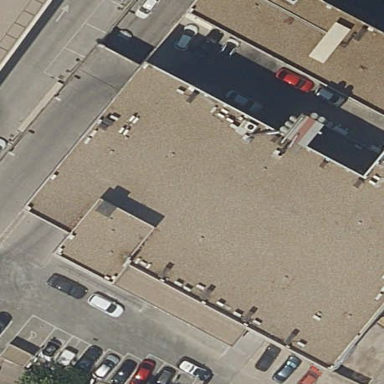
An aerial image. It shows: Office building.